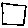
Label: square